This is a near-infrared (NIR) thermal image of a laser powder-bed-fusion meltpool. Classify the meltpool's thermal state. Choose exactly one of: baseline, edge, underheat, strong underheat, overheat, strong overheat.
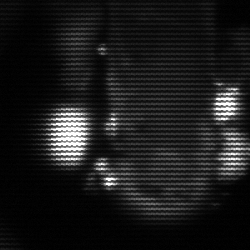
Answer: strong underheat